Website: walmart
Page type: receipt
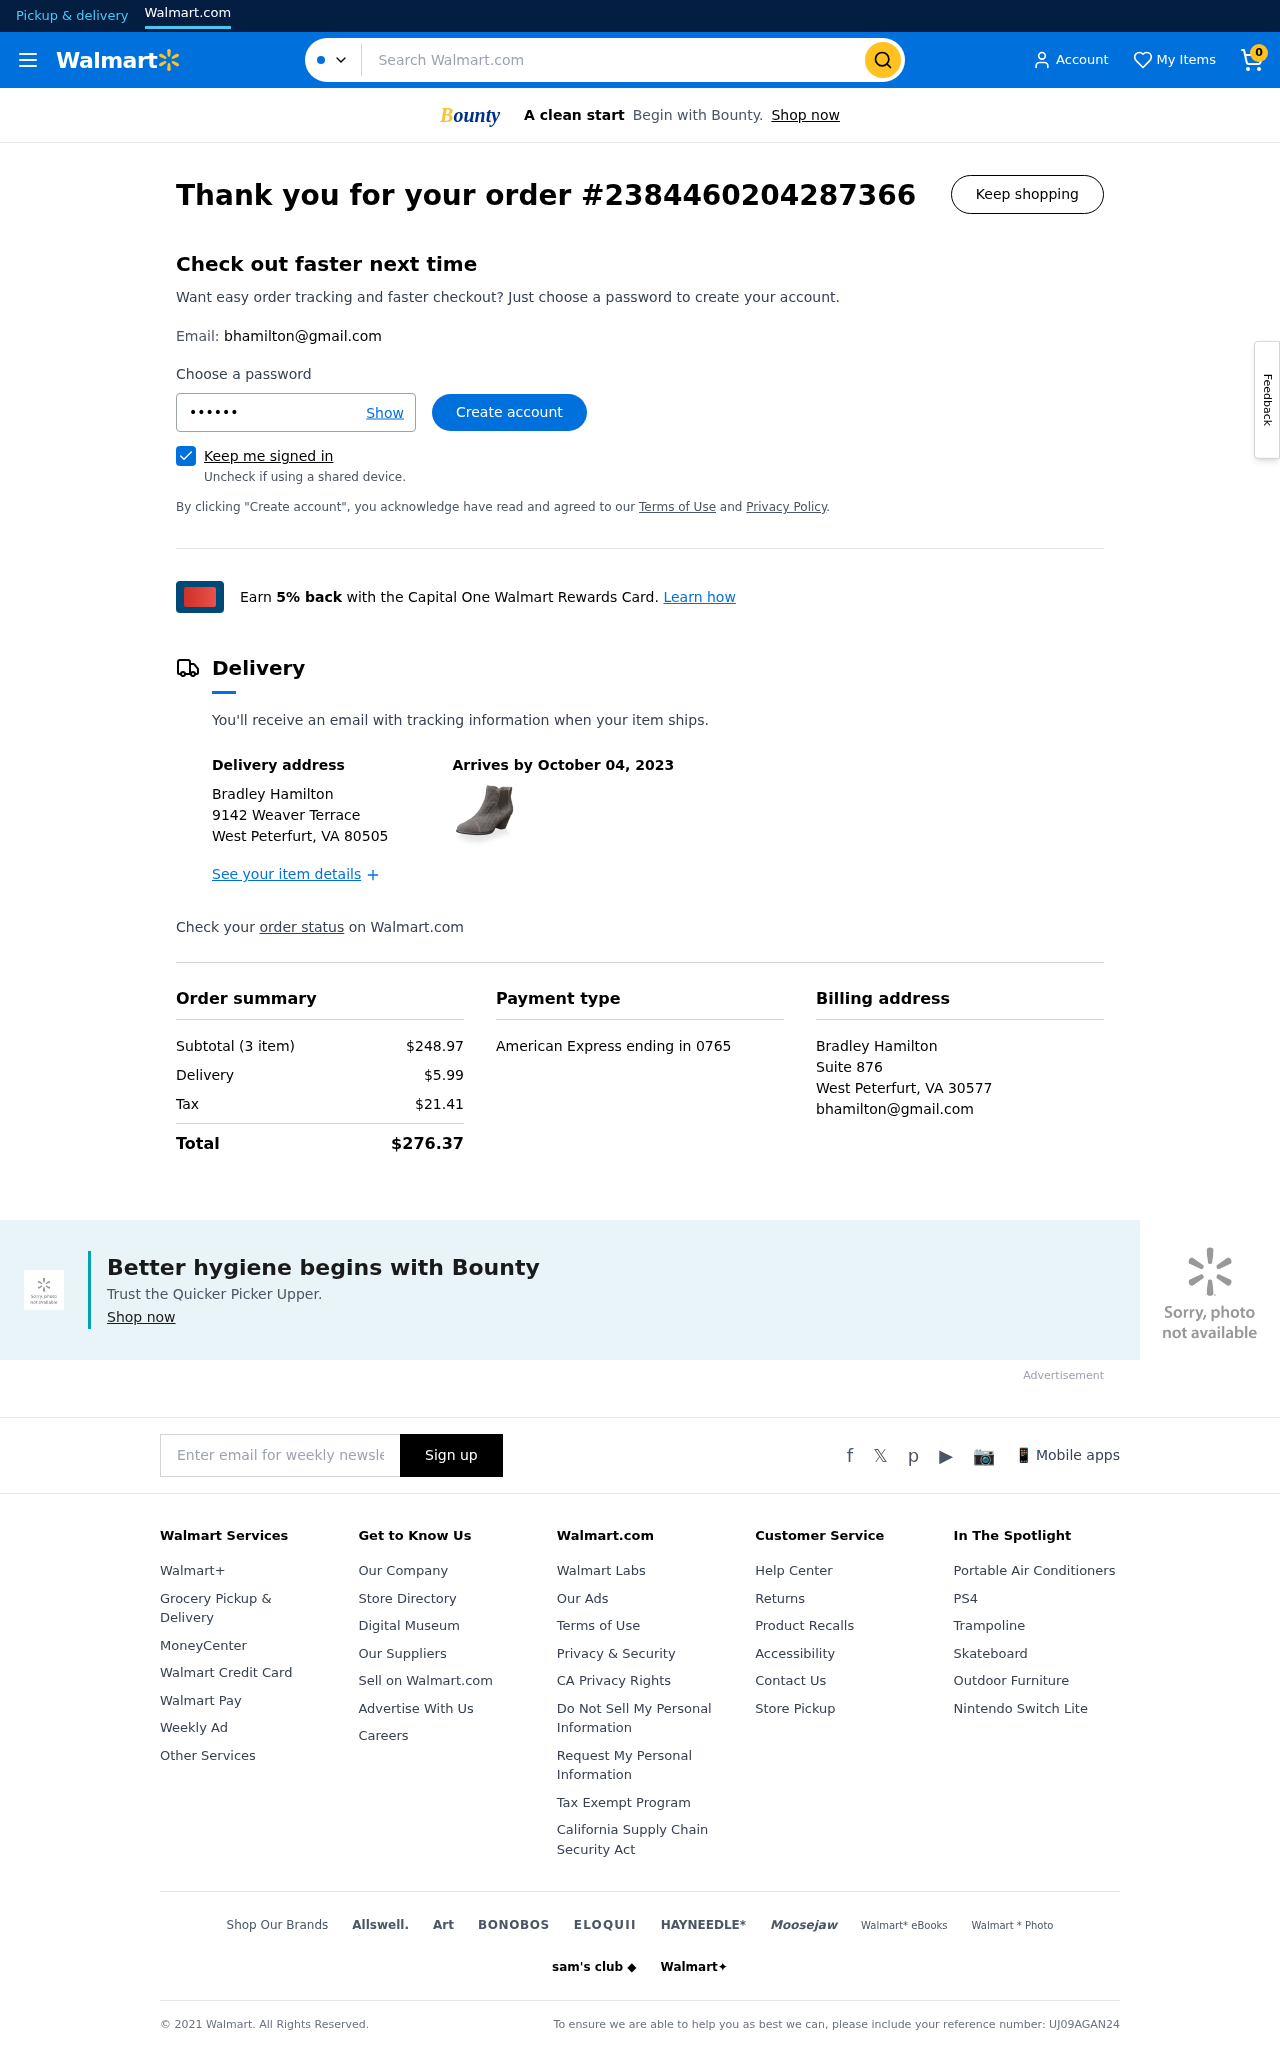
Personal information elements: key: PII_CARD_LAST4
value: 0765
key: PII_CARD_TYPE
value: American Express
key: PII_CITY_STATE_ZIP
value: West Peterfurt, VA 80505
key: PII_CITY_STATE_ZIP2
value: West Peterfurt, VA 30577
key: PII_EMAIL
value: bhamilton@gmail.com
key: PII_EMAIL2
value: bhamilton@gmail.com
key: PII_FULLNAME
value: Bradley Hamilton
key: PII_FULLNAME2
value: Bradley Hamilton
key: PII_STREET
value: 9142 Weaver Terrace
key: PII_STREET2
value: Suite 876
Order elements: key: ORDER_NUM_ITEMS
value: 0
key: ORDER_ID
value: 2384460204287366
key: ORDER_DELIVERY_DATE
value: October 04, 2023
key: ORDER_NUM_ITEMS
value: Subtotal (3 item)
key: ORDER_SUBTOTAL
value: $248.97
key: ORDER_SHIPPING_COST
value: $5.99
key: ORDER_TAX
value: $21.41
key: ORDER_TOTAL
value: $276.37
Search elements: key: HEADER_SEARCH
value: Search Walmart.com